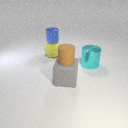
large gray rubber cube to the right of large yellow rubber sphere